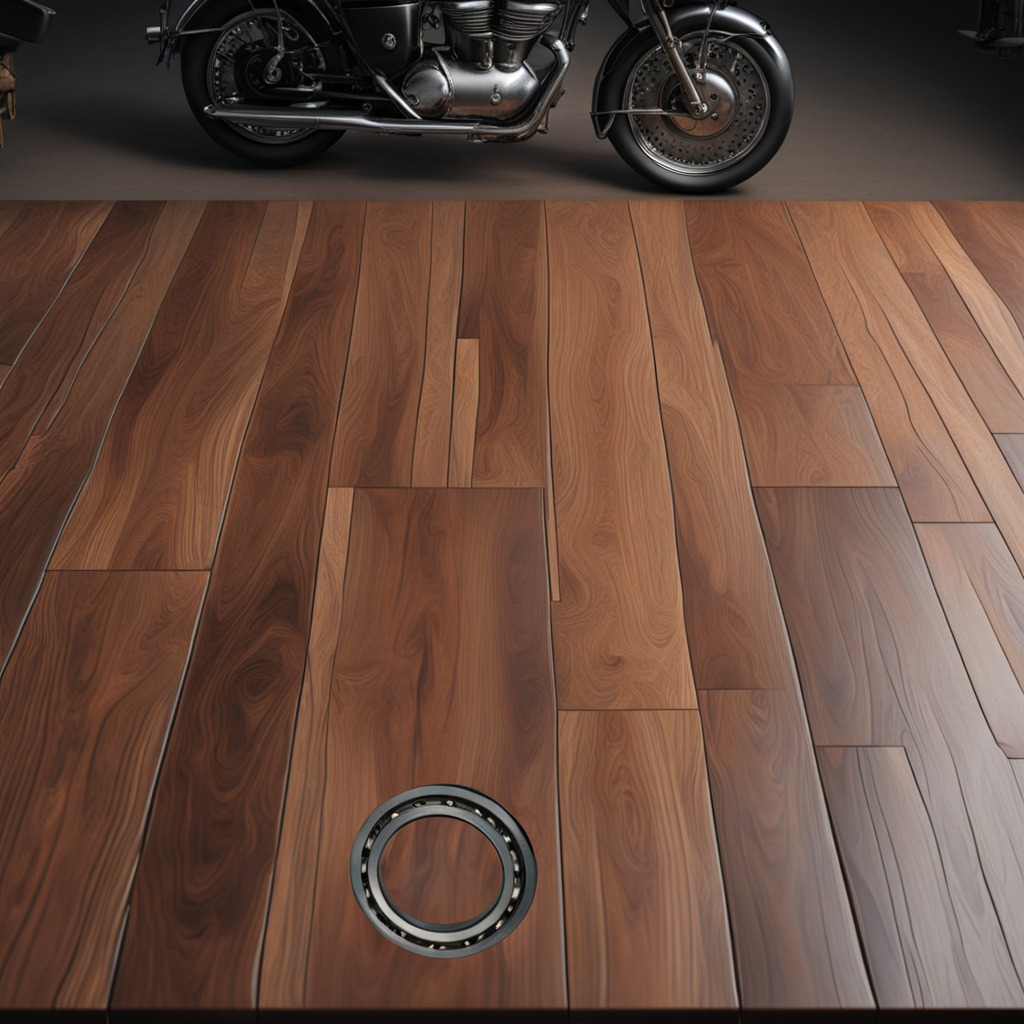
A metal ball bearing is lying on the oil-spilled wooden table in a vintage motorcycle garage.